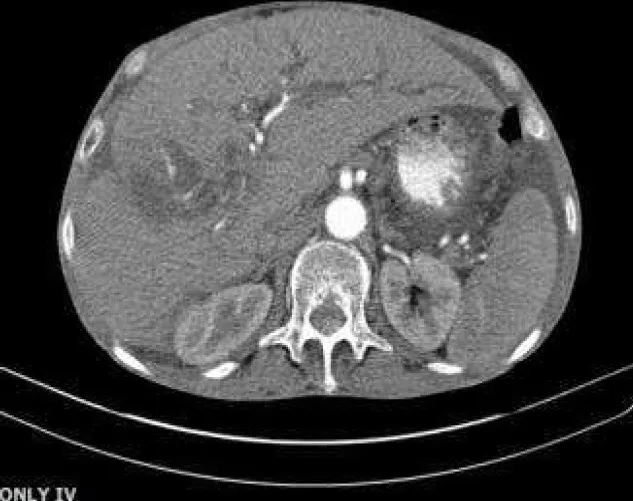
A5.4x4cm-cystic lesion in right liver lobe.
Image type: radiology (ct)